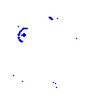
Particle: pion